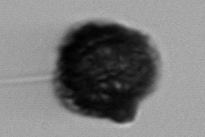
Label: Gonyaulax